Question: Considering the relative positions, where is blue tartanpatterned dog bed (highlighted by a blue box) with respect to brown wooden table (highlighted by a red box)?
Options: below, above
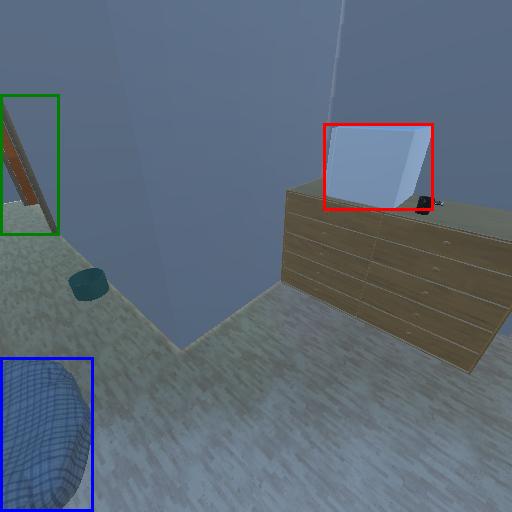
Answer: below